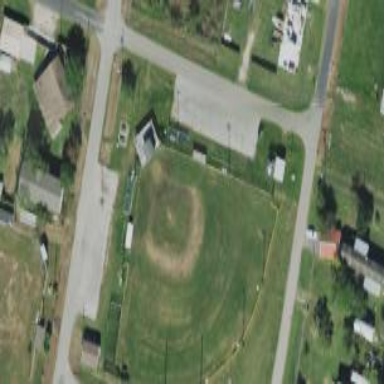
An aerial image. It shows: Baseball pitch for leisure land activities.